Interaction volume radius: 5 \u00c5
Interaction volume height: 30 \u00c5
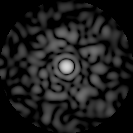
Disorder parameter: 0.8398